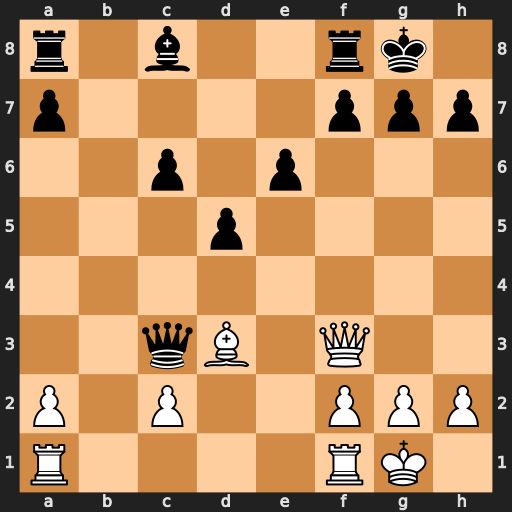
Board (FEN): r1b2rk1/p4ppp/2p1p3/3p4/8/2qB1Q2/P1P2PPP/R4RK1
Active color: w
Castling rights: -
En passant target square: -
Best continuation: Bxh7+ Kxh7 Qxc3